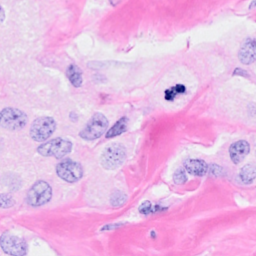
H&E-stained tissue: Breast